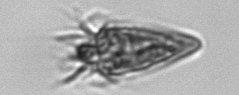
Label: Strombidium_tintinnodes